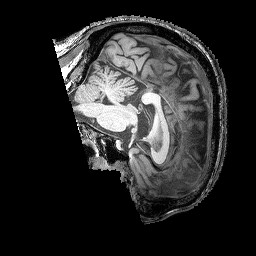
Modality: T1w
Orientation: sagittal
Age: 62
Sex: male
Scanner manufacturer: siemens
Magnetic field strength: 3 T
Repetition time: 2.25 s
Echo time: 0.00415 s